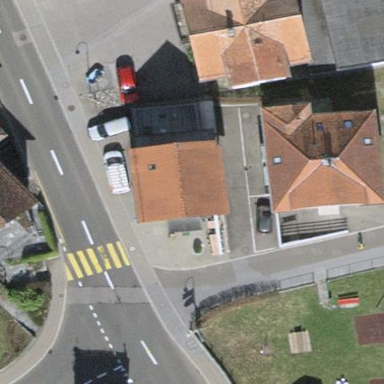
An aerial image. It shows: Restaurant building.